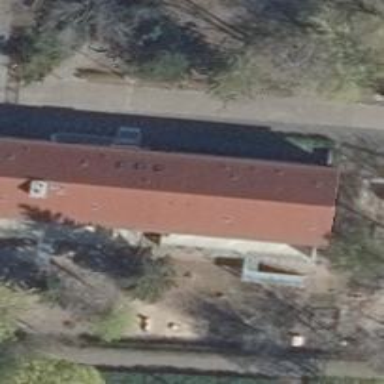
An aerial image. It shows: Kindergarten building.